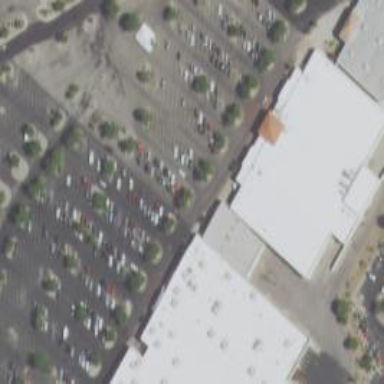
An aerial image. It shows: Building that houses supermarket.